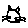
Label: cat